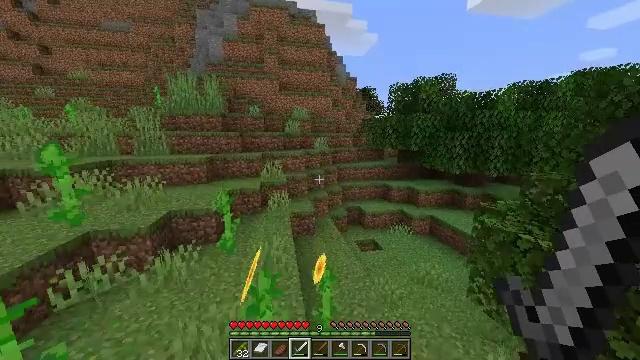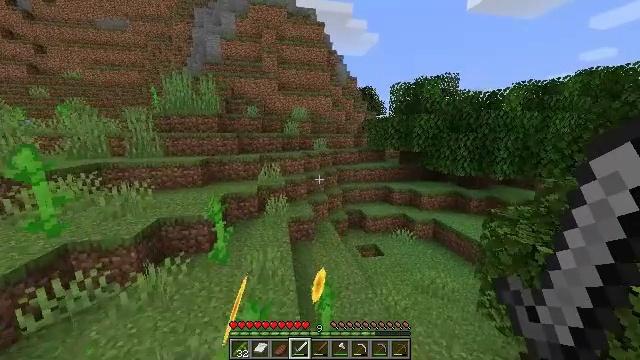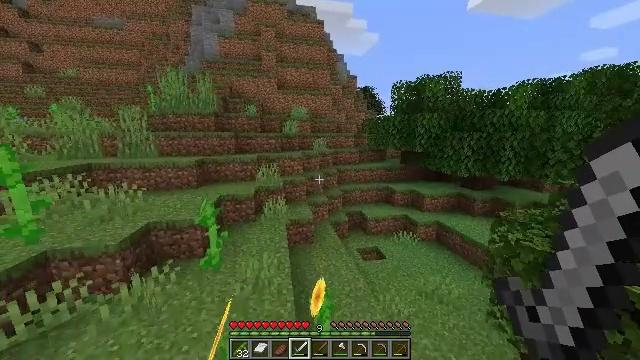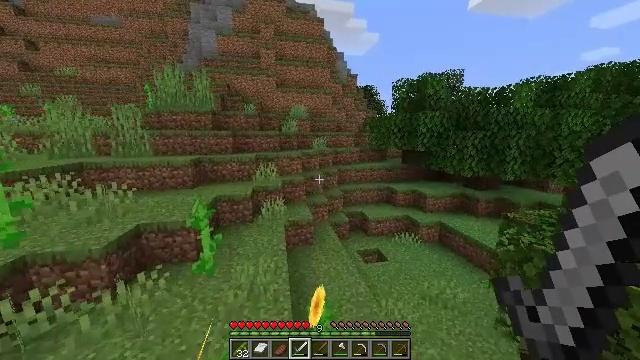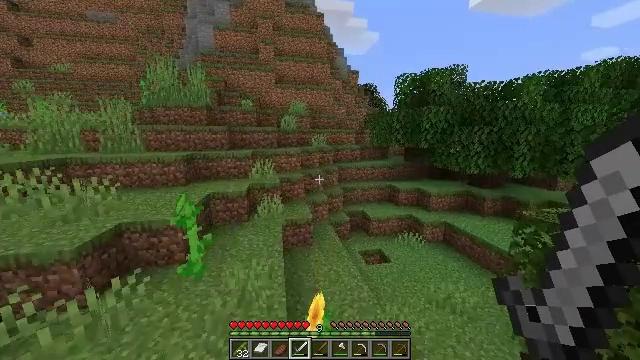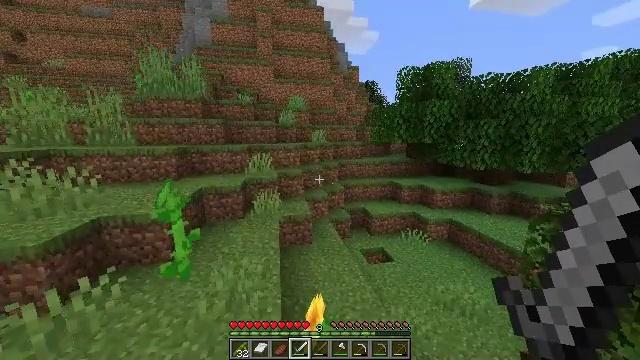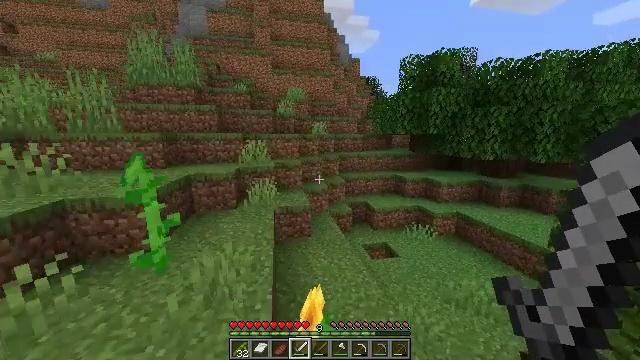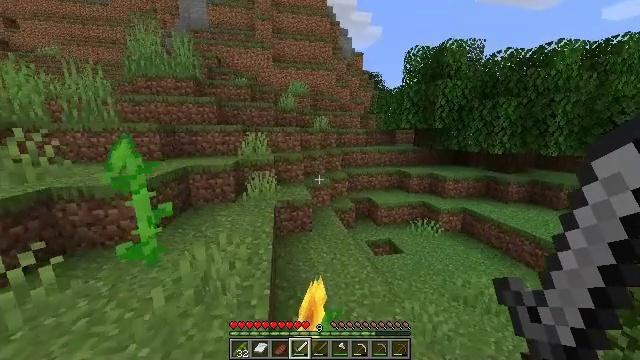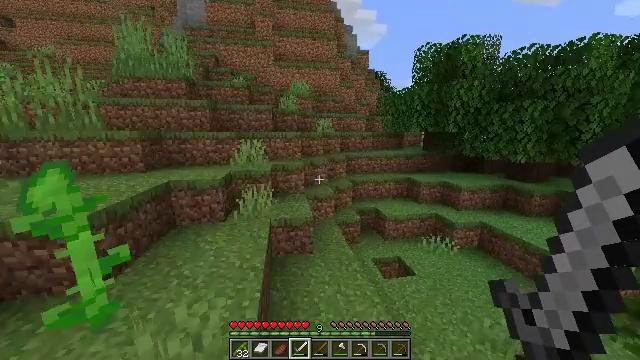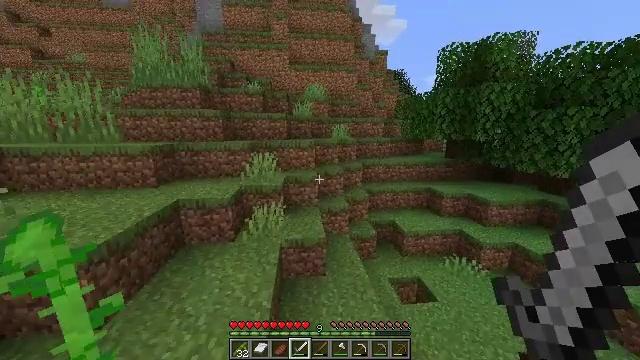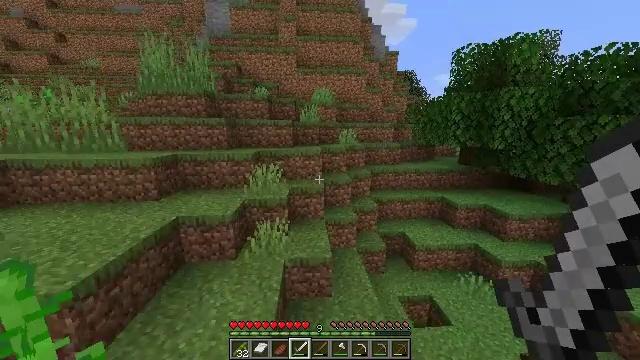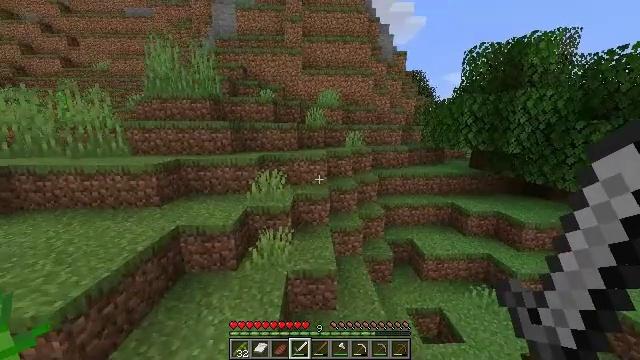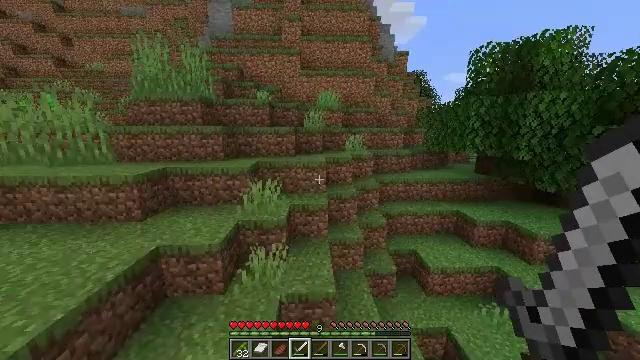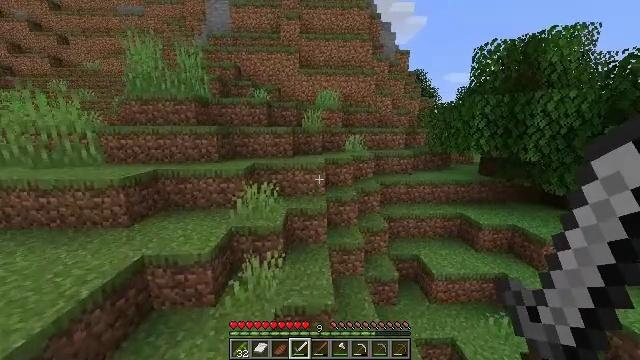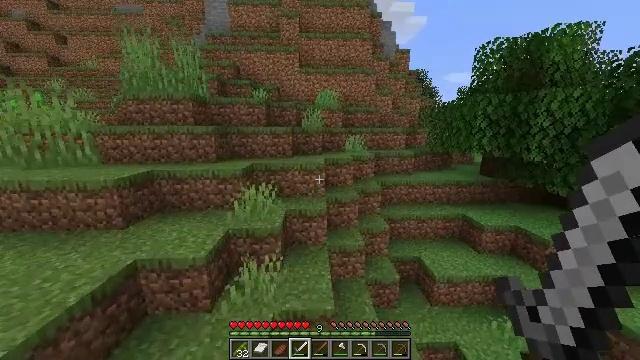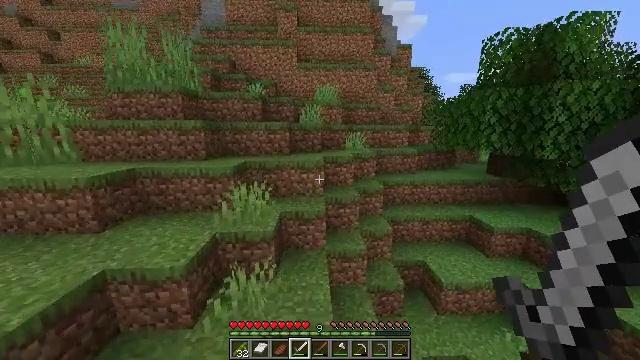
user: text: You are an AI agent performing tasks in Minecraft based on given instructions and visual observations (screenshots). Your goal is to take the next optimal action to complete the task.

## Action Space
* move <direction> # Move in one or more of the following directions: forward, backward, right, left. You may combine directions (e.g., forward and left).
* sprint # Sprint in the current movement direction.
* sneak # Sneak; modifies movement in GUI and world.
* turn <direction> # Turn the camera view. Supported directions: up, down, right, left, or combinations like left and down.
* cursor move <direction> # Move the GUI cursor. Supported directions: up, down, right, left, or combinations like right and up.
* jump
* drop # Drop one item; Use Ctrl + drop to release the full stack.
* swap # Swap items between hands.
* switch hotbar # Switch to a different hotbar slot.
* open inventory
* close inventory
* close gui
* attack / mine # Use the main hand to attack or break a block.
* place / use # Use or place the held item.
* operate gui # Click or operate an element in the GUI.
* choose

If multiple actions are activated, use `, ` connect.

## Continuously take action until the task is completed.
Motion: motion action
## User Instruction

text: Clear the sweet berry bush to collect the sweet berries.
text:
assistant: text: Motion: move forward, jump
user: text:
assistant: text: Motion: move forward, jump
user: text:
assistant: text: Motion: move forward, jump
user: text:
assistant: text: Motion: move forward, jump
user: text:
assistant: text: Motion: move forward, jump
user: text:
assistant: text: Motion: move forward, jump
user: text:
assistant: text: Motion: move forward, sprint, jump
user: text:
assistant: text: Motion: move forward, sprint, jump
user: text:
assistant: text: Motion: move forward, sprint, turn left, jump
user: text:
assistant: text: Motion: move forward, sprint, turn left, jump
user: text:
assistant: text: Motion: move forward, turn left, jump
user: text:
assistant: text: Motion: move forward, jump
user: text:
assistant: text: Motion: move forward, jump
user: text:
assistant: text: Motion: move forward, jump
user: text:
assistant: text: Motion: move forward, jump
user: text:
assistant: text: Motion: move forward, jump
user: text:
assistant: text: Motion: move forward, jump
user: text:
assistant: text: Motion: move forward, turn left, jump
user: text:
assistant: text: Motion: move forward, turn left and up, jump
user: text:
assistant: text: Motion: move forward, sprint, turn left, jump
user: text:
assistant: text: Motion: move forward, sprint, jump
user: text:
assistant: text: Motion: move forward, sprint, turn up, jump
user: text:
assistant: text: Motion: move forward, sprint, turn up, jump
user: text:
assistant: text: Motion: move forward, jump
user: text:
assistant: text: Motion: move forward, turn up, jump
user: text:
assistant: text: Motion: move forward, jump
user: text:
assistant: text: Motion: move forward, jump
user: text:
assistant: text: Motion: move forward, jump
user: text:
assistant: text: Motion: move forward, sprint, jump
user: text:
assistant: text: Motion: move forward, sprint, jump